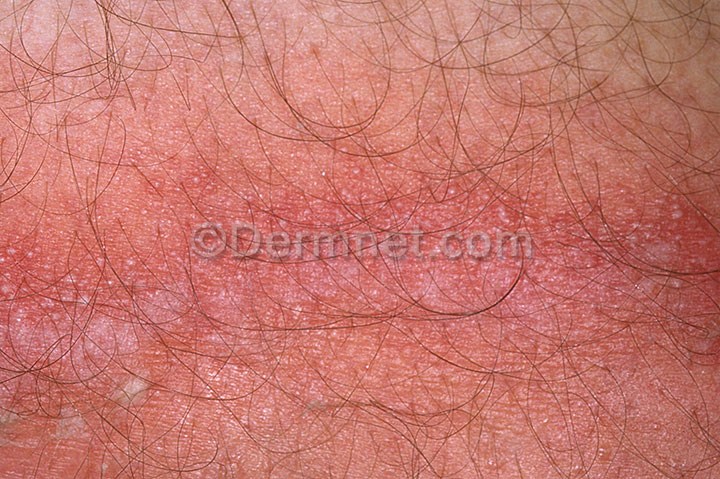
Disease: Psoriasis pictures Lichen Planus and related diseases